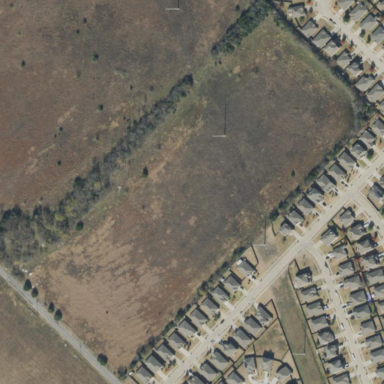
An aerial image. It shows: Grassy plot designated for zoning purposes.